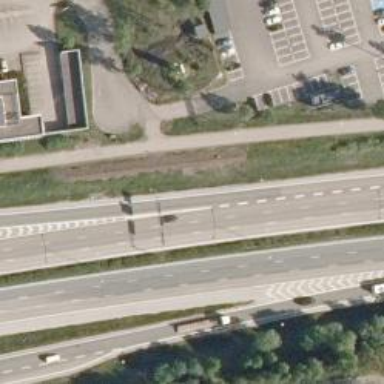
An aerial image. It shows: Asphalt motorway link.